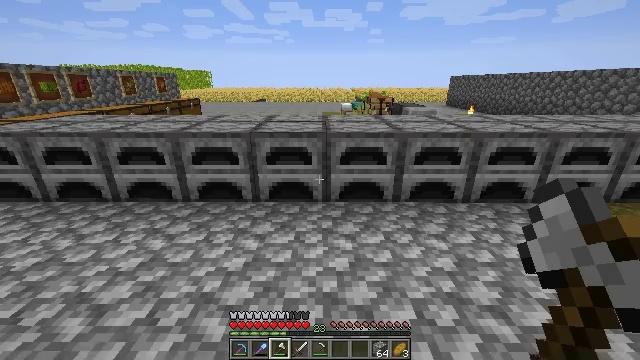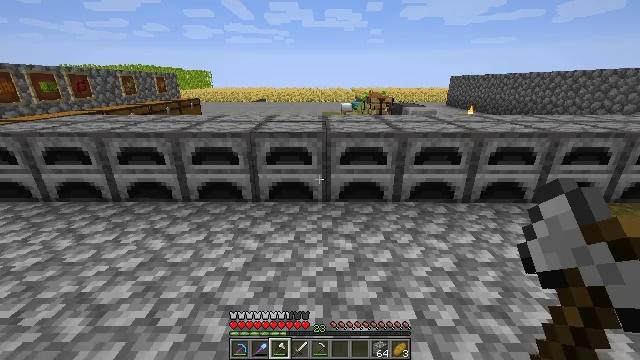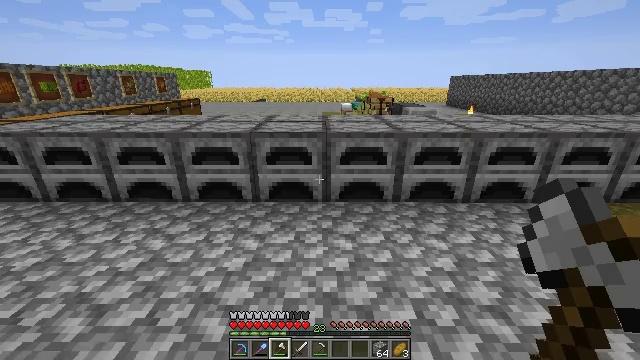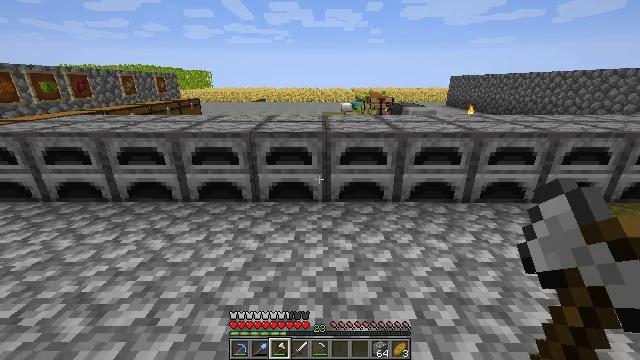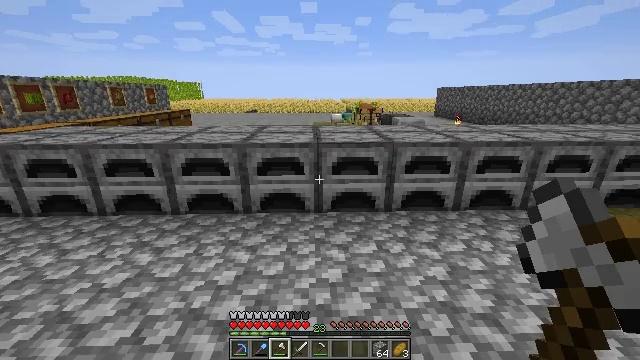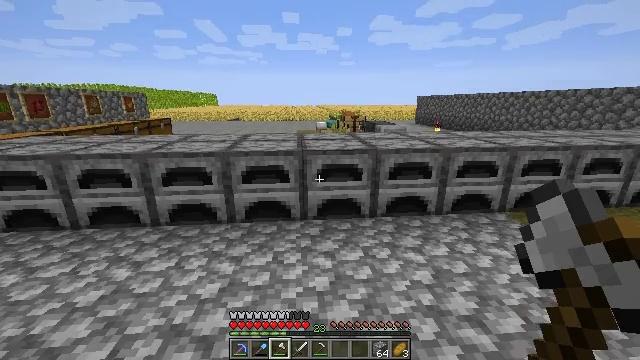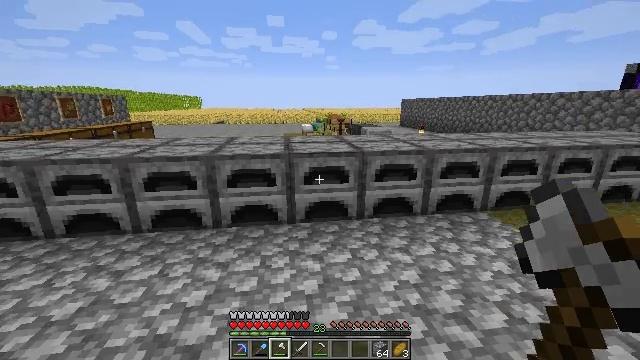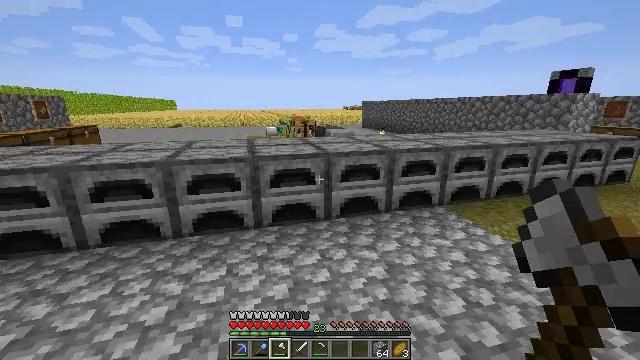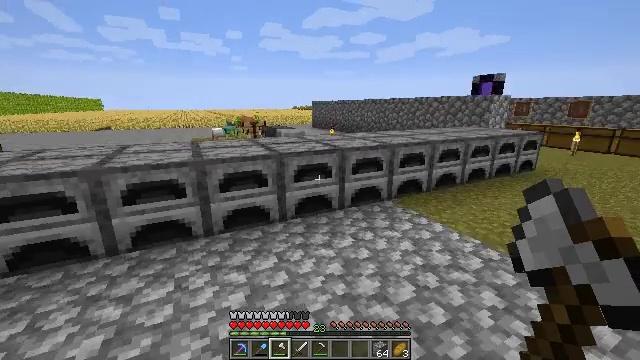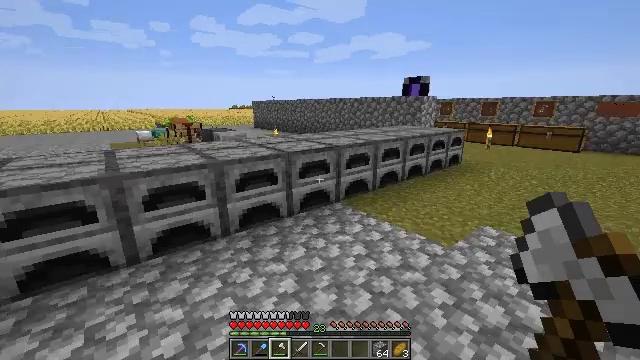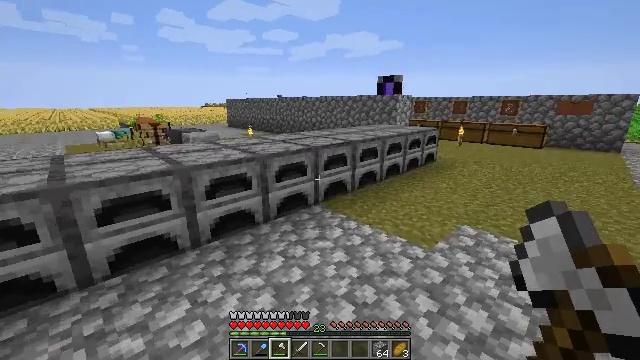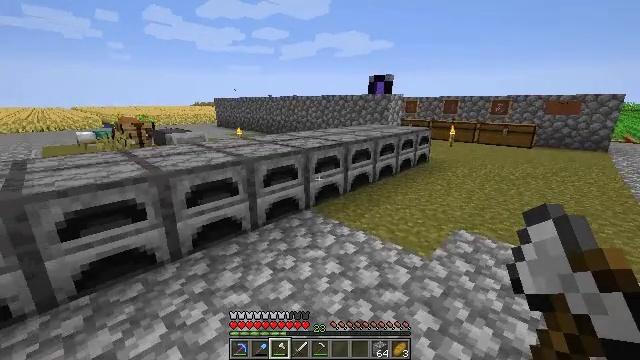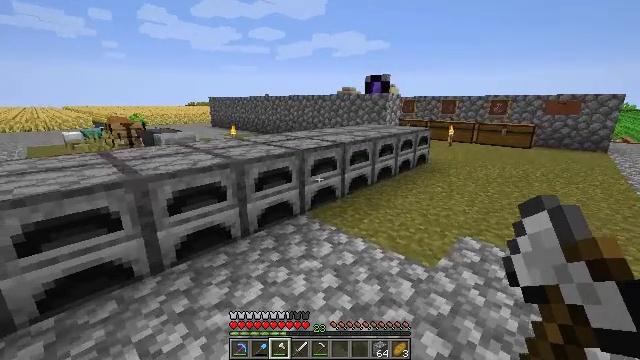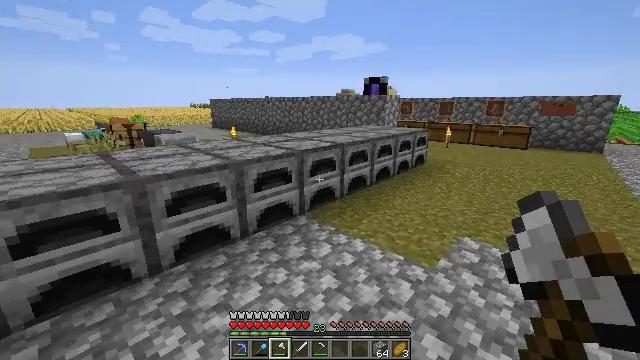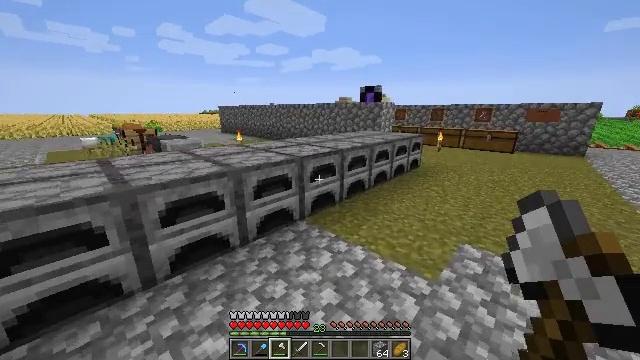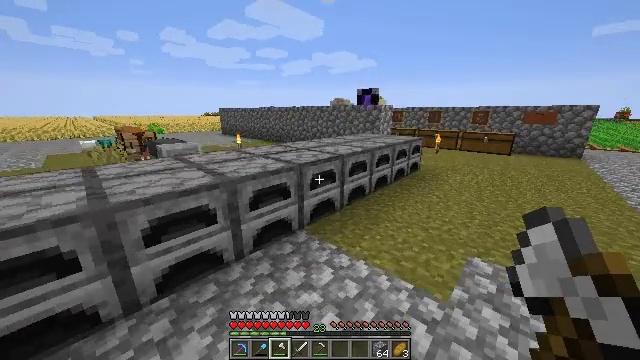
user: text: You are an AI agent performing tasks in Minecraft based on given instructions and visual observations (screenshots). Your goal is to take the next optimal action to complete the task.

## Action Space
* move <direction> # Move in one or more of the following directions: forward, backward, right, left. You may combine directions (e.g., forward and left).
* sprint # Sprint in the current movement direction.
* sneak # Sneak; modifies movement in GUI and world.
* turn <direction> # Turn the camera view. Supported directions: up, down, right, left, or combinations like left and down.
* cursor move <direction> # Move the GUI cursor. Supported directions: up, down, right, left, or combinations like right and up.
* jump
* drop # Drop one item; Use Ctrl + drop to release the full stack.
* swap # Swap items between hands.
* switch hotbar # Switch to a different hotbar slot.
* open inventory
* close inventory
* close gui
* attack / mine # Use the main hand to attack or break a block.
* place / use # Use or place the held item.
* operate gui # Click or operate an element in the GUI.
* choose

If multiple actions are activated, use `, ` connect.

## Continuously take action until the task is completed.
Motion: motion action
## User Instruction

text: Gather sugar cane for crafting.
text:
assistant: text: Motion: no_op
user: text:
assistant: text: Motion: no_op
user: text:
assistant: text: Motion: no_op
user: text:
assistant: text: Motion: turn right and up
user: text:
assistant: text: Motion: turn right and up
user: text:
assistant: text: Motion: turn right
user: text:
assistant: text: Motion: turn right
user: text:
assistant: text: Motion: move forward, turn right
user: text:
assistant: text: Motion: move forward, turn right
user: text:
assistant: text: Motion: move forward, turn right
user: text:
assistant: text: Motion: move forward, turn right
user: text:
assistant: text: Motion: move forward, sprint
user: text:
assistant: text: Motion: move forward, sprint
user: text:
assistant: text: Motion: move forward, sprint
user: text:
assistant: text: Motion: move forward, sprint
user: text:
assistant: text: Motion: move forward, sprint, turn right and up
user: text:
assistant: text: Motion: move forward, sprint, turn right and up
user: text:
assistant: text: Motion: move forward, sprint, turn right
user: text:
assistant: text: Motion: move forward and move right, sprint, turn right
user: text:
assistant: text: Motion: move forward and move right, sprint
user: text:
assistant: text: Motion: move forward and move right, sprint
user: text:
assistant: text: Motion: move forward and move right, sprint
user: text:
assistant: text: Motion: move forward and move right, sprint
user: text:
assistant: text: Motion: move forward and move right, sprint
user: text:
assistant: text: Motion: move forward and move right, sprint
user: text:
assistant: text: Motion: move forward and move right, sprint
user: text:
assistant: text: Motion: move forward, sprint
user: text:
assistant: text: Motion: move forward, sprint
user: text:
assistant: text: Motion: move forward, sprint
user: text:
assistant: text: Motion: move forward, sprint